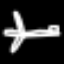
Label: airplane